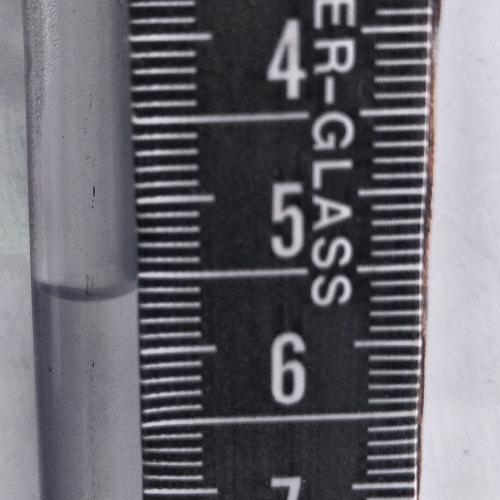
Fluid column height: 5.6 cm